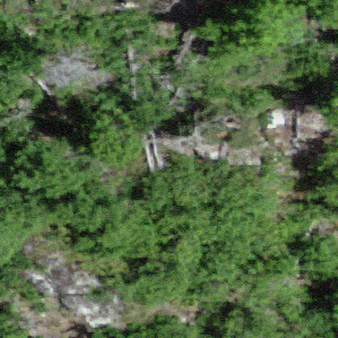
Label: other